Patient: sex F, age 69
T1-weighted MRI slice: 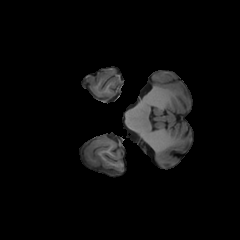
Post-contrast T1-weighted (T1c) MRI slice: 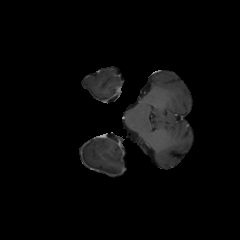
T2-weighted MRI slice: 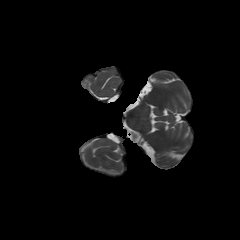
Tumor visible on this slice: no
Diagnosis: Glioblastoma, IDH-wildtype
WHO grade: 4